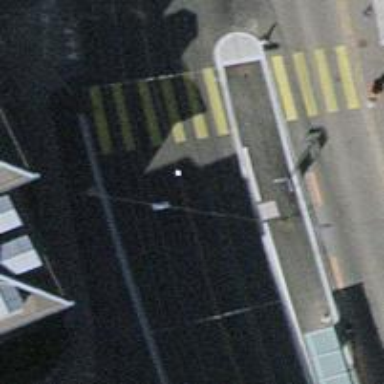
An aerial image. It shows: Tram stop with stop position for public transport.